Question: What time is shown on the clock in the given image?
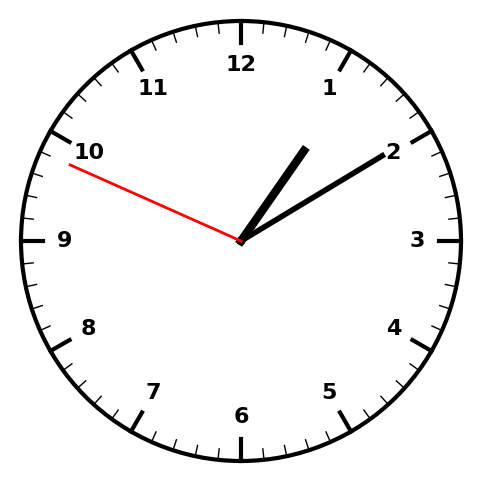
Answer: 01:09:49